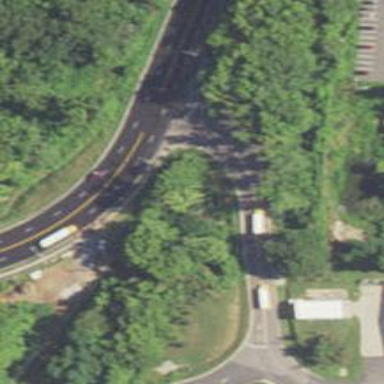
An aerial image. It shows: Asphalt road designated for service vehicles.